Field crop: tomato
Growth stage: 1
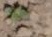
Species: solanum